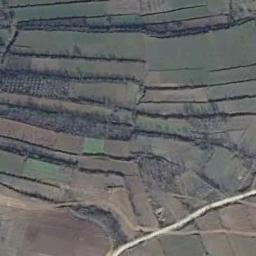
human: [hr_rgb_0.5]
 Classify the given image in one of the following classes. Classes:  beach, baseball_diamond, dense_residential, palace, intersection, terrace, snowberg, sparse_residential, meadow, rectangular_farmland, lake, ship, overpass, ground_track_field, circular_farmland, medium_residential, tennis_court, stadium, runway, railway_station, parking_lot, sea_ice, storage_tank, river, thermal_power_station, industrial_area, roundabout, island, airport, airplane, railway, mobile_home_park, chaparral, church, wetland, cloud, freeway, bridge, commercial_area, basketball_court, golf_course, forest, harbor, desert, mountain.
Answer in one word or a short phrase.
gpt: terrace